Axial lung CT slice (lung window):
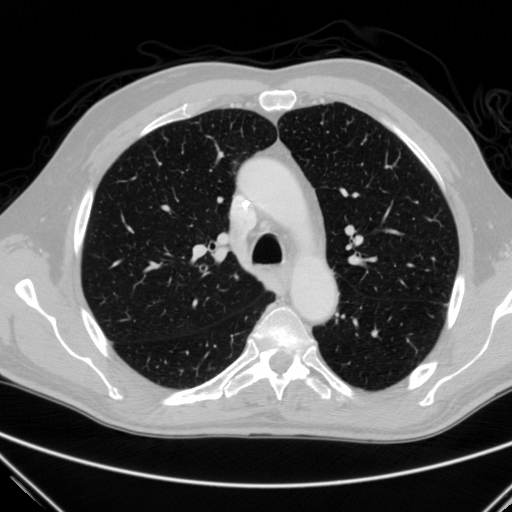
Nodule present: no